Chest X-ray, AP view. Patient: 19 years old, sex M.
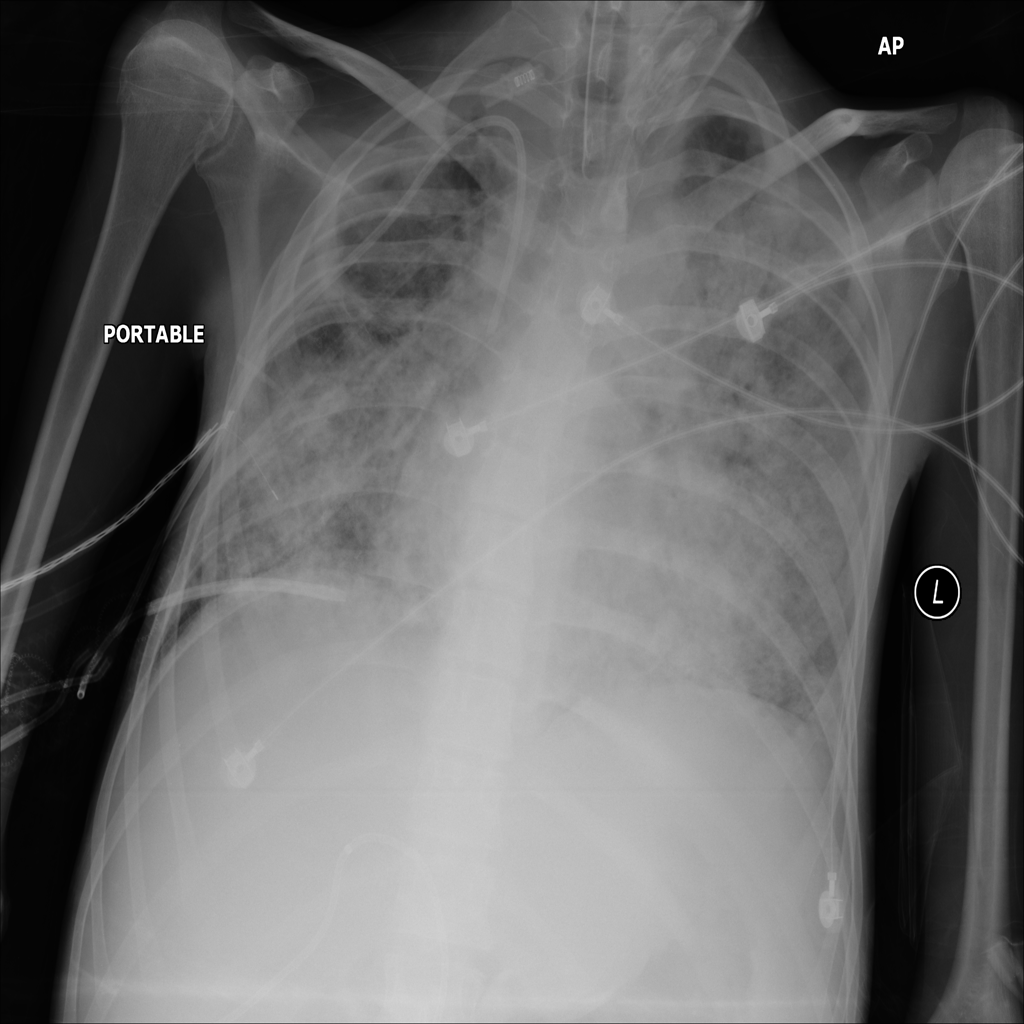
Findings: Edema